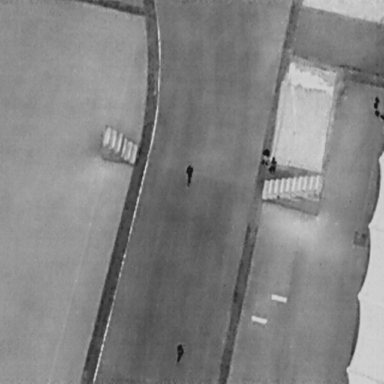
There are four People in the infrared image.